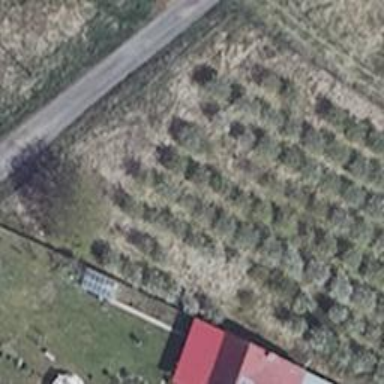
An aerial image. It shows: Orchard.